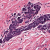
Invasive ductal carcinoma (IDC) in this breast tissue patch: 0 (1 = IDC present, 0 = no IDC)